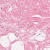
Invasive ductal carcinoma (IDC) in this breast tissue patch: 0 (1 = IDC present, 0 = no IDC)